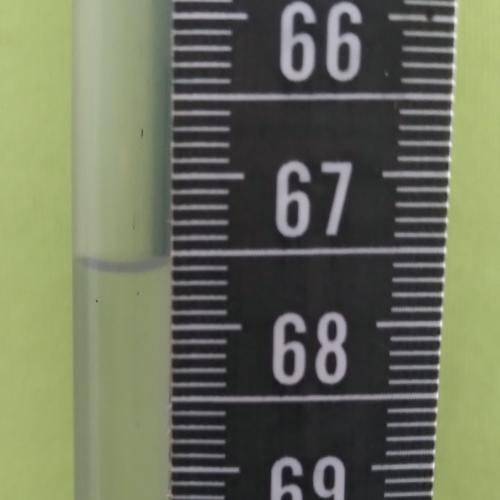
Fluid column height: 67.6 cm